Question: I use 'Python 3.4' + 'Django 1.7.1' with 'Eclipse - PyDev' and I use 'AcroEdit' to edit HTML.
I think 'AcroEdit' uses two soft spaces for indent.
I made a custom template tag named 'custom_tag' in 'custom_tag_library.py' like:
'''
# -*- coding: utf-8 -*-
from django import template
from _ast import Num
register = template.Library()
@register.inclusion_tag('custom_tag.html')
def custom_tag(content):
return {'content': content, 'children': content.children.all()}
'''
and for 'custom_tag.html':
'''
{% load custom_tag_library %}
<div class = 'a'>
{{ content.name }}
{% if children %}
<div class = 'b'>
{% for child in children %}
{% custom_tag child %}
{% endfor %}
</div>
{% endif %}
</div>
'''
(As you can see, content object has name and children)
So, 'custom_tag' is a recursive tag gives a tree structure represented in '<div>' hierarchy.
But when I use this, the output HTML has many spaces and empty lines like this:

I tried '{% spaceless %}' '{% endspaceless %}', but it doesn't work.
I think this appears because I use indents to increase readability for my codes. But I want to maintain my coding style about the indentation.
How can I fix this?
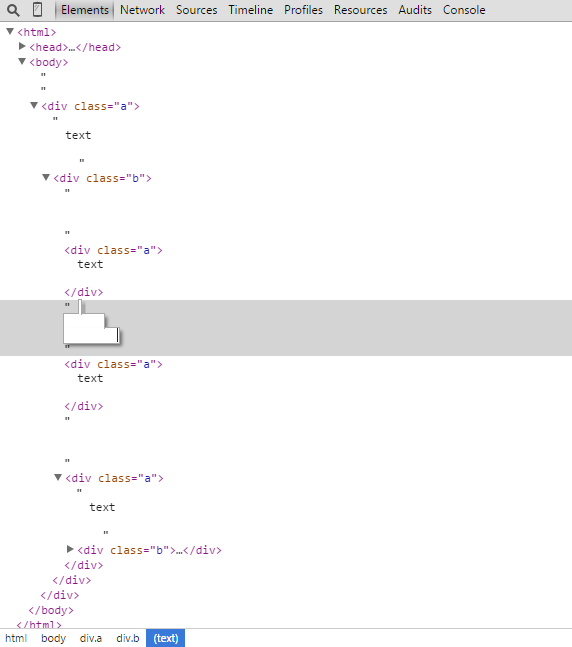
Answer: I've got exactly the same problem. You want to have clean template html files, that you can easily read (what you got), and you want at the same time to have human readable html when you render it.
So you won't be happy with the solution of changing your templatetag.html file to something like this, which looks like old php spaghetti :
'''
{% load custom_tag_library %}
<div class = 'a'>{{ content.name }}
{% if children %}<div class = 'b'>
{% for child in children %}{% custom_tag child %}{% if not forloop.last %}
{% endif %}{% endfor %}
</div>{% endif %}
</div>
'''
The second solution (and also the best one) is to have a middleware to read and rewrite every HttpResponse to something more tidy.
You can find exactly what you want on the <URL>. What it does is basically :
1. Parse your HttpResponse html with BeautifulSoup
2. Prettify it (with cool indent)
3. Return it as the new HttpResponse
But with this solution, you might have performence issue.